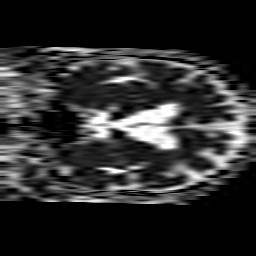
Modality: ADC
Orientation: coronal
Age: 78
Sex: male
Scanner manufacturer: philips
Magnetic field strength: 1.5 T
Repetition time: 4.817 s
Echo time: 0.07764 s